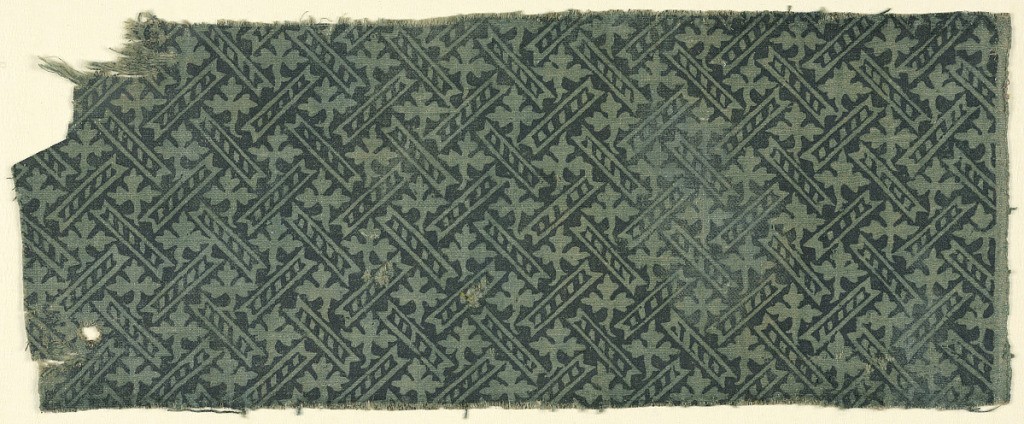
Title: Fragment
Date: early 17th century
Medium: cotton Technique: block print, 1&3 S-twill
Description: Pattern of leaves and diagonal bars block printed in black (now faded) on cloth previously dyed blue-green.